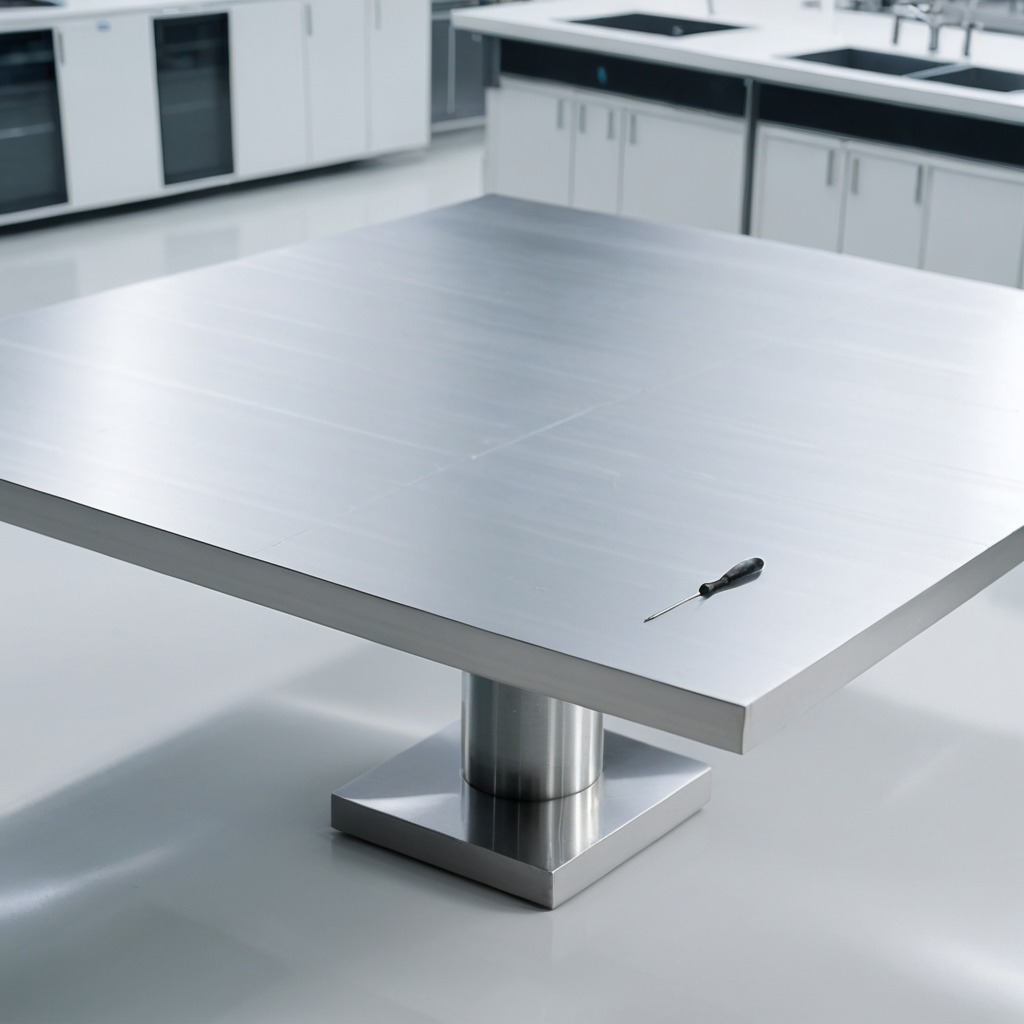
A screwdriver is lying on a stainless steel table in a high-end prototyping lab.